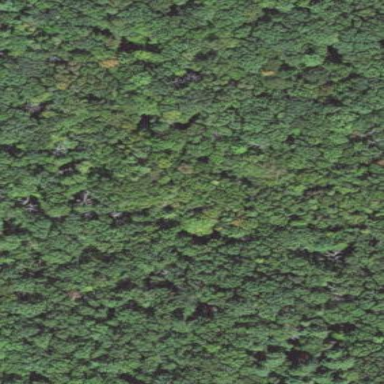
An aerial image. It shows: Woodland consisting mainly of needle-leaved trees.